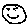
Label: smiley face